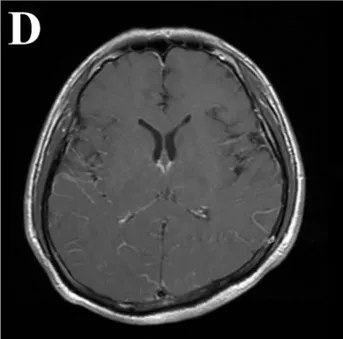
Arrows) and increased enhancement of the pia mater.
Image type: radiology (mri)